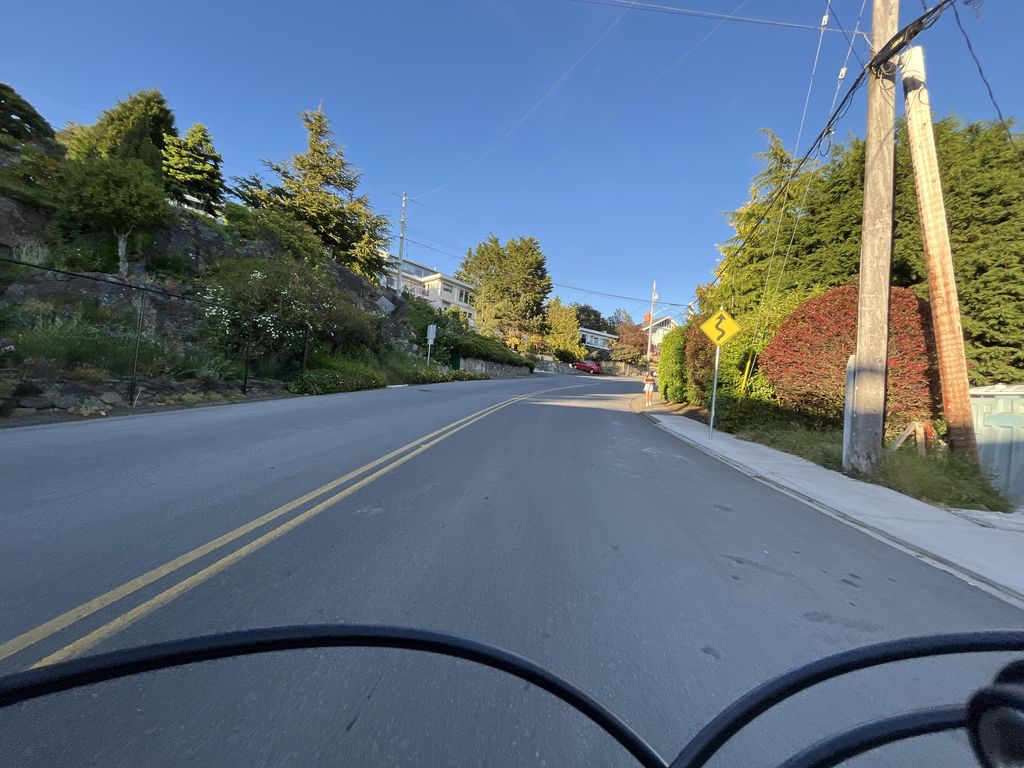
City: victoria